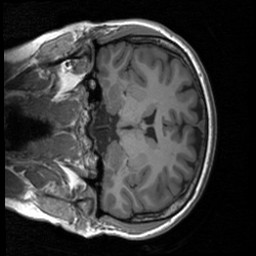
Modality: T1w
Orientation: coronal
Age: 21
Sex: female
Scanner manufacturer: siemens
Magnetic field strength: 3 T
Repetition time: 1.9 s
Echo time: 0.00226 s